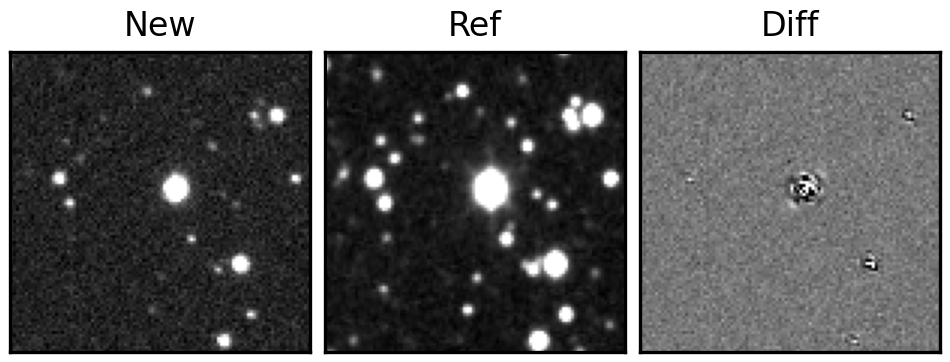
Label: bogus